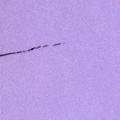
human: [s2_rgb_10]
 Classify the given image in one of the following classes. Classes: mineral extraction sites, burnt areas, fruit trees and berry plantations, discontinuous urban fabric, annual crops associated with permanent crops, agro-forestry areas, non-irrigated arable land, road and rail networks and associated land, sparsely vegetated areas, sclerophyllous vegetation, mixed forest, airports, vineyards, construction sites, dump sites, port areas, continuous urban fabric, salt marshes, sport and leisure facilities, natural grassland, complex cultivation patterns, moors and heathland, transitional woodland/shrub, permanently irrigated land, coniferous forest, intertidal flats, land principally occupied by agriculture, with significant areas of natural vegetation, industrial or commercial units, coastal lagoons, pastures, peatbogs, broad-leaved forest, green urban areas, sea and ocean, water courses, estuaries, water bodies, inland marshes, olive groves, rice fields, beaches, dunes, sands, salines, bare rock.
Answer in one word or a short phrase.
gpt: water bodies